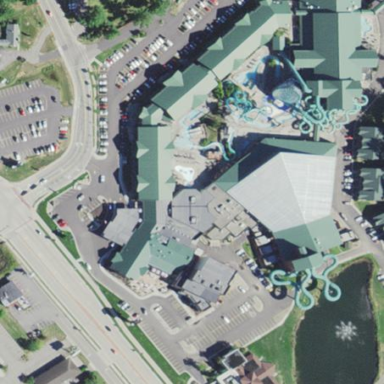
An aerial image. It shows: Water park building.